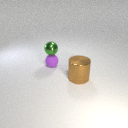
large brown metal cylinder to the right of small purple rubber sphere